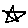
Label: star